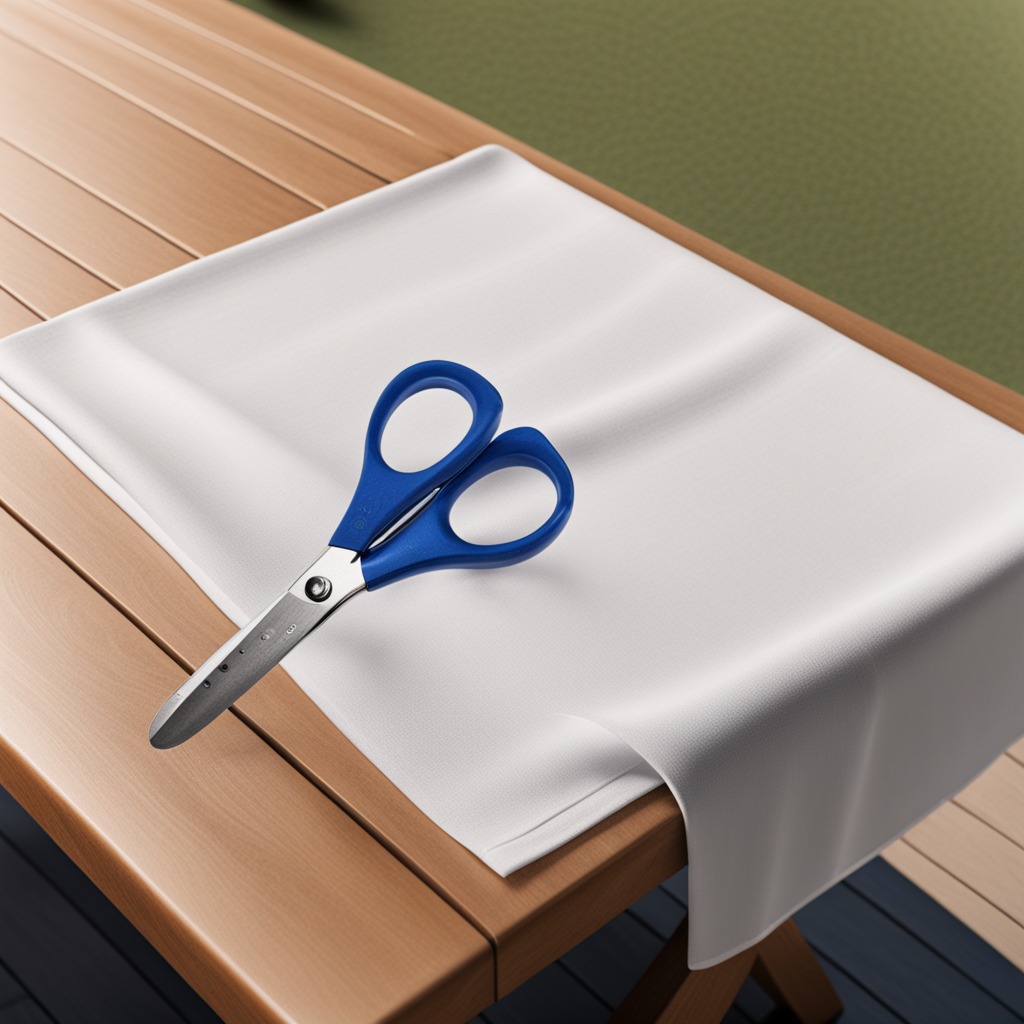
A scissor lies on a clean wooden table in an outdoor workshop during daytime bright natural light soft shadows worn but beneath the cloth.